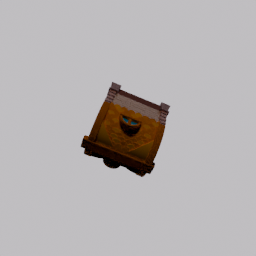
Label: architecture